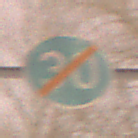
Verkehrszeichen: EndeMindestgeschwindigkeit
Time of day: Night
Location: Outdoor (Urban)
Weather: Overcast
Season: Winter
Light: Artificial